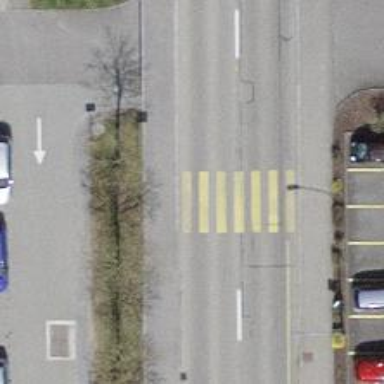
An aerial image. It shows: Uncontrolled zebra crossing with notable zebra markings.